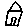
Label: house